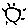
Label: sun